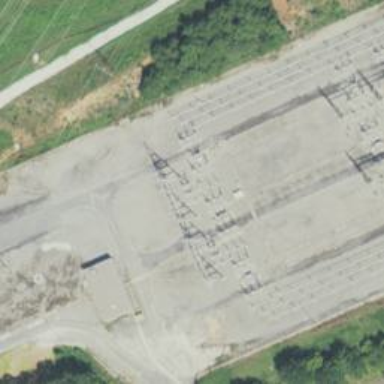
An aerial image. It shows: Switch used for power control.